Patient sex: M
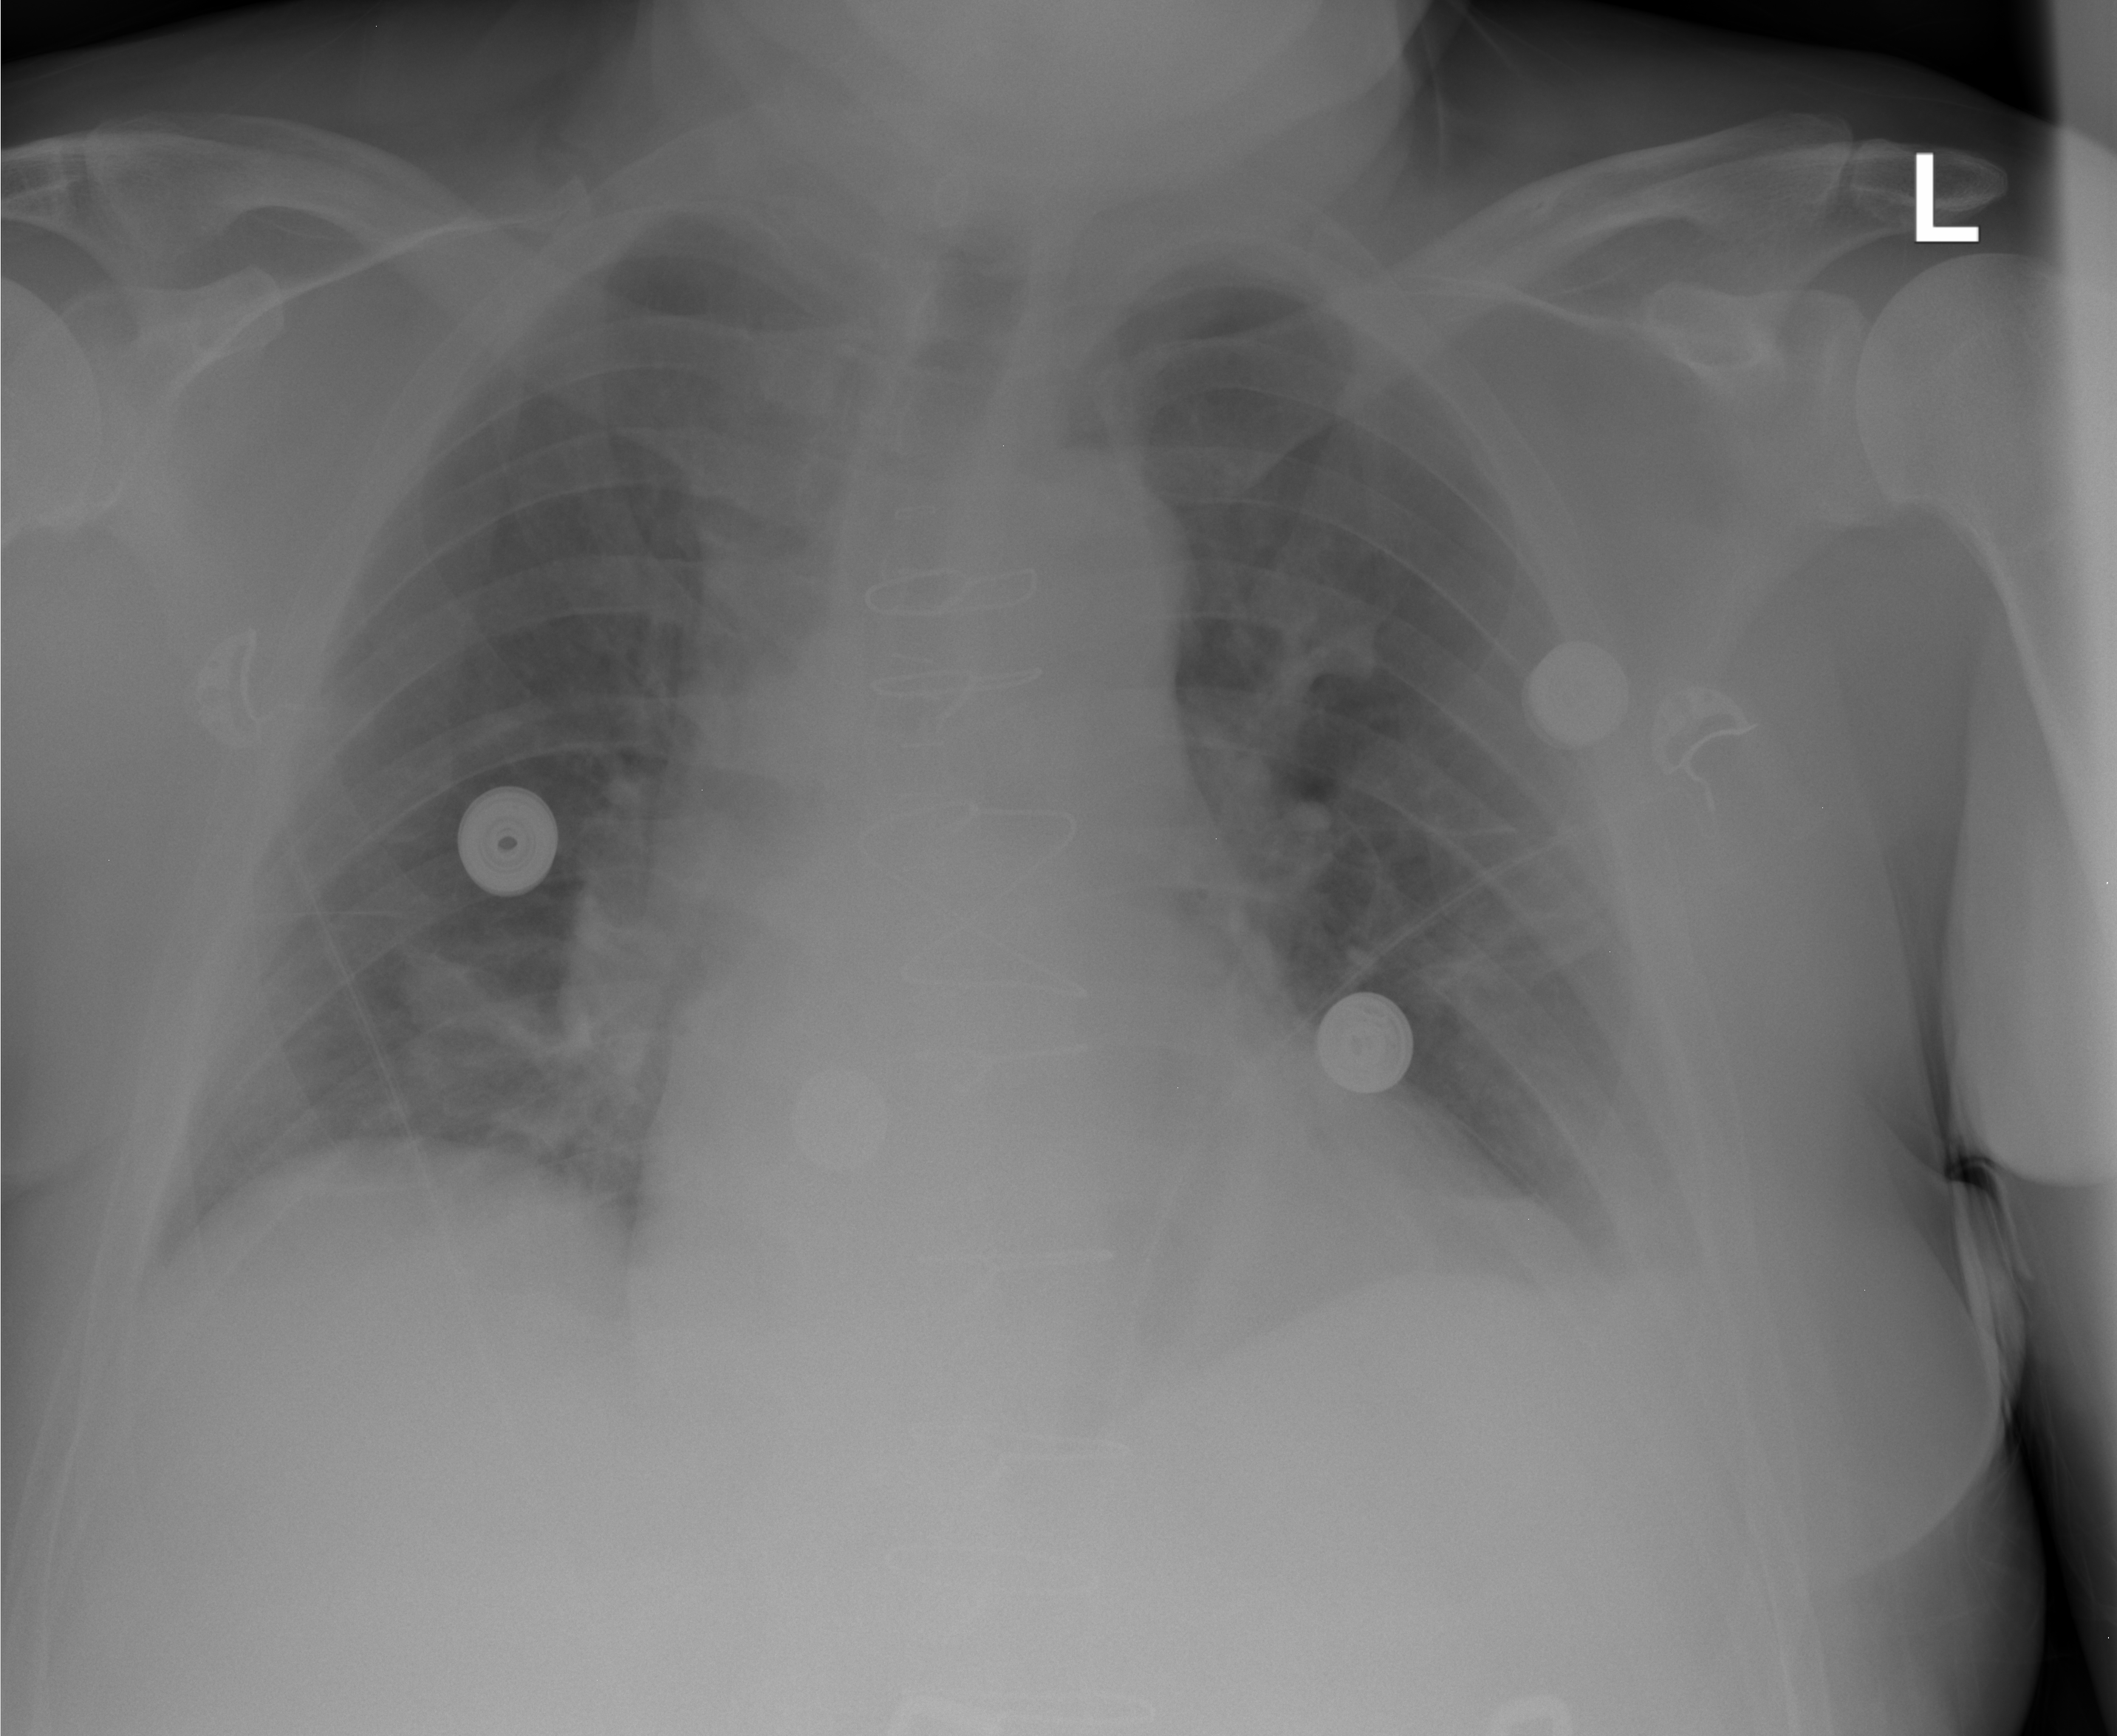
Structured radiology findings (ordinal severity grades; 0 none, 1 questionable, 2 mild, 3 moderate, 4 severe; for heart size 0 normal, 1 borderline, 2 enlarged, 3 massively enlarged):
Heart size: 0
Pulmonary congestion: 0
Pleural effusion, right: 0
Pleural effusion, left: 0
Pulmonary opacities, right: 0
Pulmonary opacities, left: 0
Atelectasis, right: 1
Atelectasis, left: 1